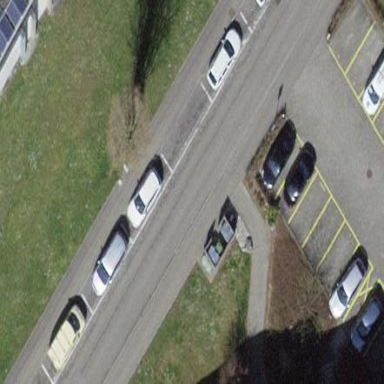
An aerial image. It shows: Parking lane area.